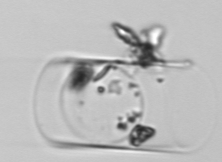
Label: Guinardia_flaccida